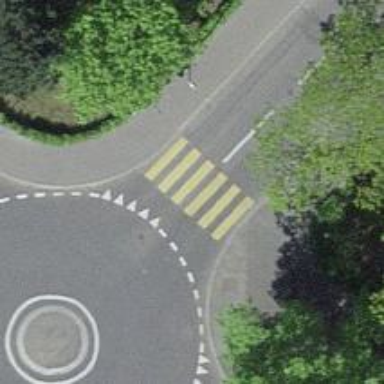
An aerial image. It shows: Kerb barrier.